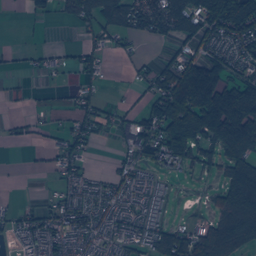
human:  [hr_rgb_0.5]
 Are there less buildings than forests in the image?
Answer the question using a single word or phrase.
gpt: no

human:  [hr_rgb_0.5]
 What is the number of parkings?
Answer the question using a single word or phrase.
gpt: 12

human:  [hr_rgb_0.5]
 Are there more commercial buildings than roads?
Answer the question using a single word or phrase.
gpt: no

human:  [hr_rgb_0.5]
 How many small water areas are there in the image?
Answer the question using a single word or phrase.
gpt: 10

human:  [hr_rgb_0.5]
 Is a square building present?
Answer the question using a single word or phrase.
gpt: yes

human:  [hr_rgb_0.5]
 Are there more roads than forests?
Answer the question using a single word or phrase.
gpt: yes

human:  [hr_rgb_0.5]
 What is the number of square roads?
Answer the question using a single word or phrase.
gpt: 0

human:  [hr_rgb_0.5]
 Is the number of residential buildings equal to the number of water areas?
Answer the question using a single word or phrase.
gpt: no

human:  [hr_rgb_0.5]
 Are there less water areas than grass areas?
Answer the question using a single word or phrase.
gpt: yes

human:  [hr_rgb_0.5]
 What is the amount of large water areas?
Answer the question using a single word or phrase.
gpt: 5

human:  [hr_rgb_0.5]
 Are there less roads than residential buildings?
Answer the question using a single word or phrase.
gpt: yes

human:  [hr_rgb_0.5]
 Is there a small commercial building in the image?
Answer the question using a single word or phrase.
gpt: yes

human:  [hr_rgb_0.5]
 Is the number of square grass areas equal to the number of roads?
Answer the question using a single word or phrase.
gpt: no

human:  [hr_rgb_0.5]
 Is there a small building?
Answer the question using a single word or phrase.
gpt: yes

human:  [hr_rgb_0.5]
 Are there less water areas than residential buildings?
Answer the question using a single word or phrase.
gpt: yes

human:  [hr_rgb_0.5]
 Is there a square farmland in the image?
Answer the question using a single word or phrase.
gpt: no

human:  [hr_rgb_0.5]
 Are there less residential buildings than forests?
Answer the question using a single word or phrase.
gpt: no

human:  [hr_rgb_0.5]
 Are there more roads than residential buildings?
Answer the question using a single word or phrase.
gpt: no

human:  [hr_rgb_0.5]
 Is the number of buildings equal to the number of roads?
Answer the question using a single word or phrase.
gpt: no

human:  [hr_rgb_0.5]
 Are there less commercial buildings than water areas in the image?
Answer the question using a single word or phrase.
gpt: yes

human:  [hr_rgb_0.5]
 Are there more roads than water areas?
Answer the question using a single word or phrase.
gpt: yes

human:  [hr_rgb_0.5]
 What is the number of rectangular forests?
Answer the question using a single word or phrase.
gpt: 28

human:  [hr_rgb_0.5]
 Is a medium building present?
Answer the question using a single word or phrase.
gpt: yes

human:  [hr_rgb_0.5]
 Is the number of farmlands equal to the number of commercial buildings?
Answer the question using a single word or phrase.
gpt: no

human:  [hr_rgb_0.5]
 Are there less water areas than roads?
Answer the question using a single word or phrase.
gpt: yes

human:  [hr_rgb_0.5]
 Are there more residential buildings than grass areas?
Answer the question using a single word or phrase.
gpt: yes

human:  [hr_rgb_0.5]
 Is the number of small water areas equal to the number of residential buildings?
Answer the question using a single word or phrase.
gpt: no

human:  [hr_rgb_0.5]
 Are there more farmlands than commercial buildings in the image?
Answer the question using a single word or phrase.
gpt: yes

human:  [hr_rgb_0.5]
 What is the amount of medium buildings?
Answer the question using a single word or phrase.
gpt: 18

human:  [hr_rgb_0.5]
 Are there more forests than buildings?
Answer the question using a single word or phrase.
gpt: no

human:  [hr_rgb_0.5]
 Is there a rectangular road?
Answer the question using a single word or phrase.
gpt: no

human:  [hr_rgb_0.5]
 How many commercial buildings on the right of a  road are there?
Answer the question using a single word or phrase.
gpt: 14

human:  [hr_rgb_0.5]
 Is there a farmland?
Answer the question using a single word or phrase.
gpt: yes

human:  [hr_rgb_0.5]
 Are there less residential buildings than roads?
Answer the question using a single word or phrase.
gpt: no

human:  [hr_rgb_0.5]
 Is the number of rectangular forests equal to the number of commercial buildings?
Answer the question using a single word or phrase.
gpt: no

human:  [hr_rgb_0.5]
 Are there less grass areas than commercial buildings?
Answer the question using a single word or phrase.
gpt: no